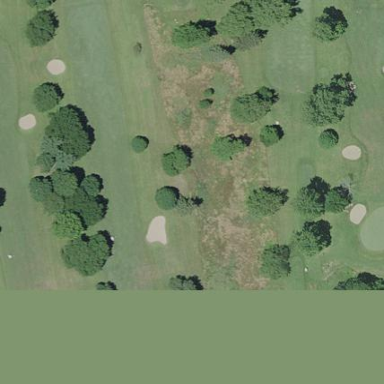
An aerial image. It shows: Rough area on grassy golf course.